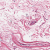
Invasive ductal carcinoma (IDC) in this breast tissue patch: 0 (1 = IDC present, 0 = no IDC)